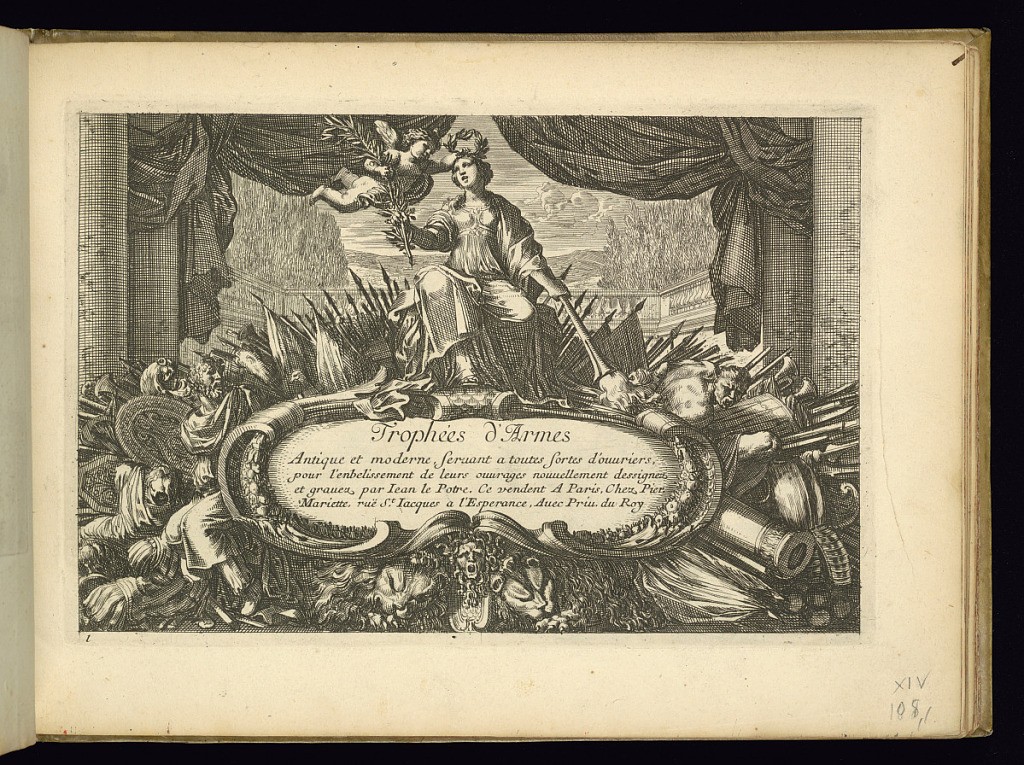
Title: Title Page
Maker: Jean Le Pautre, French, 1618–1682
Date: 1657–82
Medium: Etching on laid paper
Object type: Print
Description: Title page for a series of ornamental trophy designs featuring lions, a gorgon's head, prisoners, spears, banners, shields, swords, cannon, and armor surrounding the title lettered in a cartouche framed by c-scrolls, fish scales, and festoons of fruit and leaves and topped with a seated female figure holding a flaming torch and a leafy branch, a flying winged putti is crowning her. A garden landscape in the background framed by curtains. The plate is numbered.